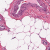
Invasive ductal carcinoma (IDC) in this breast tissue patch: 0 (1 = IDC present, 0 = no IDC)